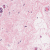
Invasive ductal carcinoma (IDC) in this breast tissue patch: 0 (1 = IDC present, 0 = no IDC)